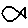
Label: fish